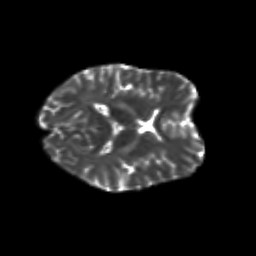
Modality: T2w
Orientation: axial
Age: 19
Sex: female
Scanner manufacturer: siemens
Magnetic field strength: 3 T
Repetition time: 3.5 s
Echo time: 0.125 s